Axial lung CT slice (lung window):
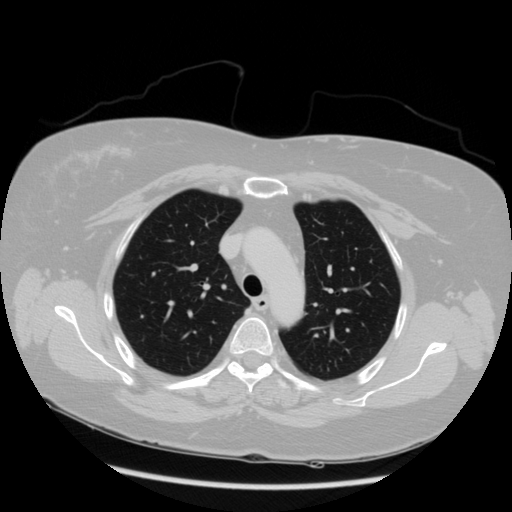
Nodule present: no